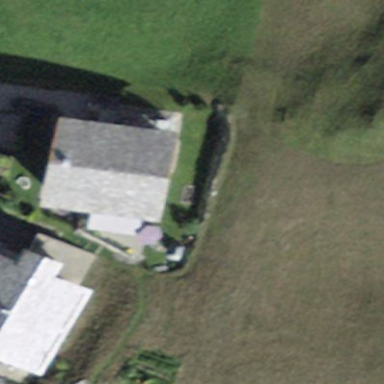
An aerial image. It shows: Detached building.